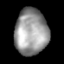
Tissue: lung
Cell type: Others
Senescence score: 0.17
Nuclear area (px): 1488
Mean DAPI intensity: 153.338